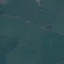
Land use / land cover: Pasture